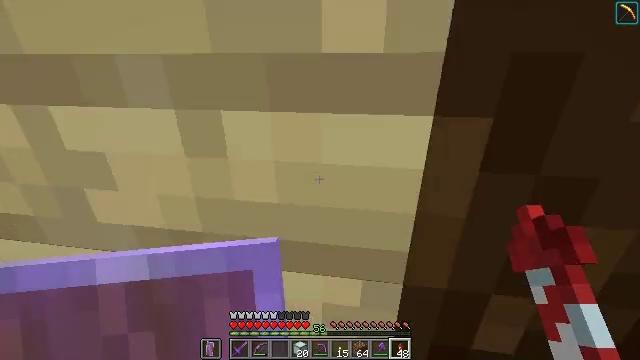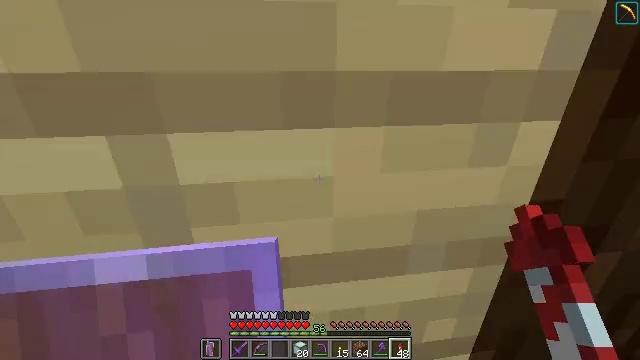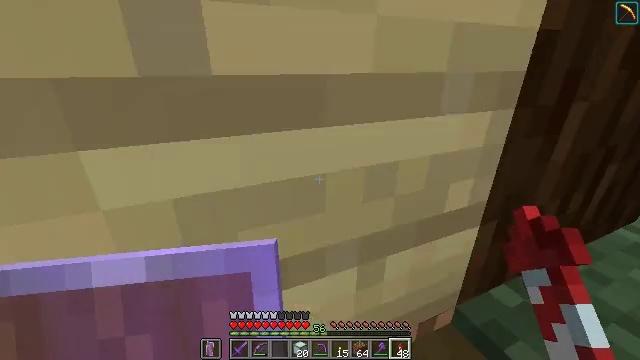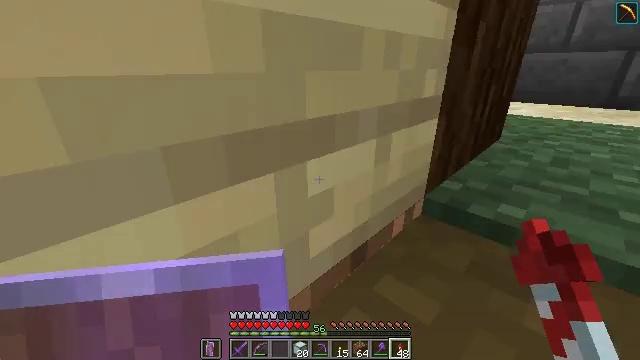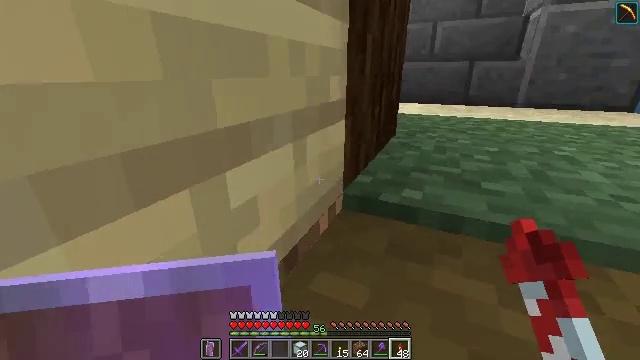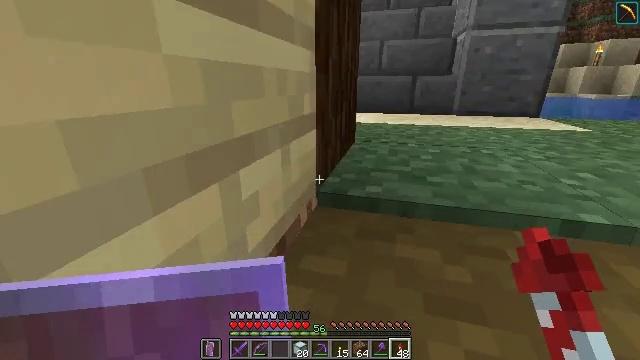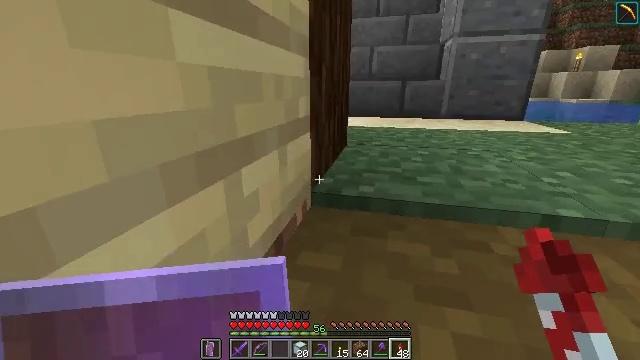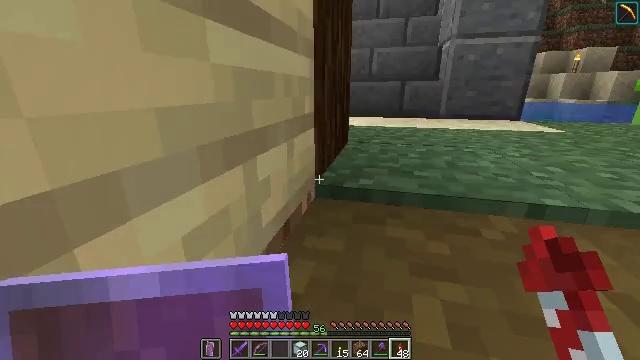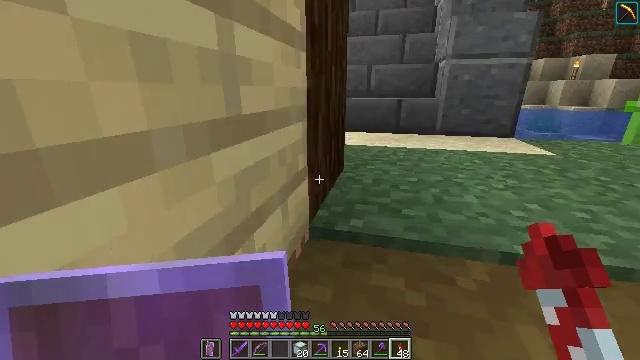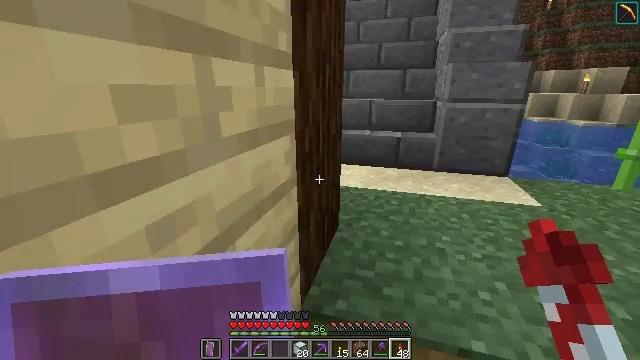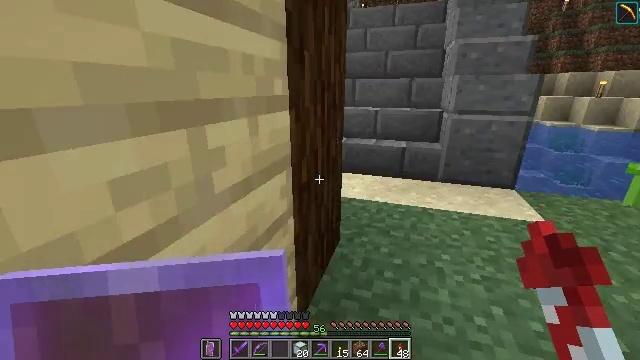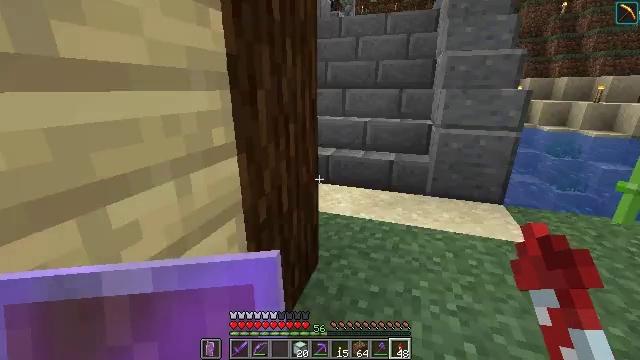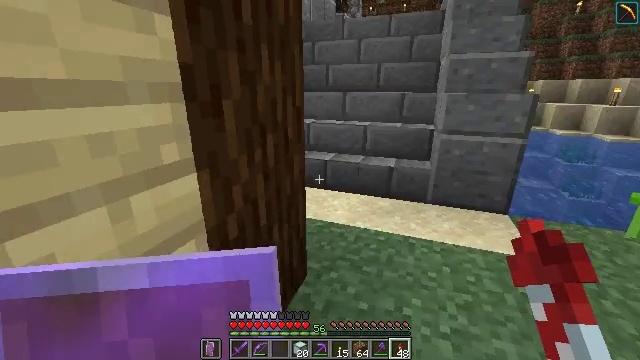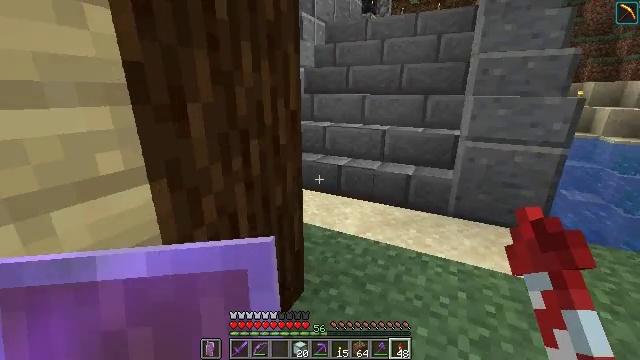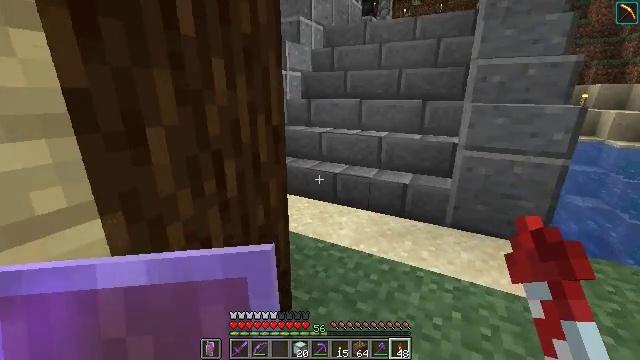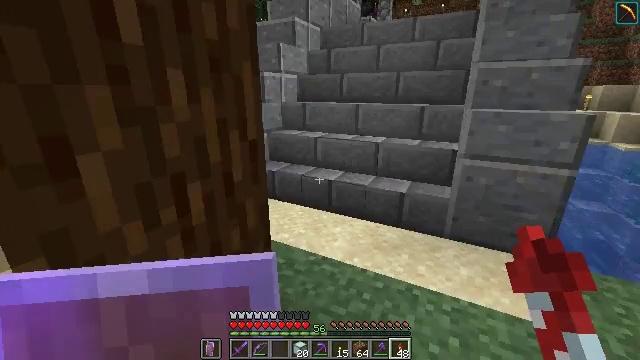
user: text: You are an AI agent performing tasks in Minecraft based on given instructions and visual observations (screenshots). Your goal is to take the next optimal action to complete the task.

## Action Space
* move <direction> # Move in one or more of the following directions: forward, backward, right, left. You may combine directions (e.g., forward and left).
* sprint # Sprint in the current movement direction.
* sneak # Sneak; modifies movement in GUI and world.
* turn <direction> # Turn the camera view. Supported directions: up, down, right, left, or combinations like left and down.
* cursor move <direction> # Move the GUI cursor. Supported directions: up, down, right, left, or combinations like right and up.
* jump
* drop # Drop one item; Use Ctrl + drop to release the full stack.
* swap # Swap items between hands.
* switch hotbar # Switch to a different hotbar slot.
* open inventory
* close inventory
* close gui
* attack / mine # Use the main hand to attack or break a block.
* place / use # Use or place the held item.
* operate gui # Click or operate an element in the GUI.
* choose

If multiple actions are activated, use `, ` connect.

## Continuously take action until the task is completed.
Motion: motion action
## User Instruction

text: Mine cactus from the desert.
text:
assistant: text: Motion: turn right
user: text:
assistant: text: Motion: turn right
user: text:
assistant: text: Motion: turn right
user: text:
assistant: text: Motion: turn right and up
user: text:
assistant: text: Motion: turn right and up
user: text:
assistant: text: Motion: turn right
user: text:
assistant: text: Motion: move right
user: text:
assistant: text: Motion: move right
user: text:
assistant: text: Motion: move forward and move right, turn left
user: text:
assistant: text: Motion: move forward and move right, turn left
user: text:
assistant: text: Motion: move forward and move right
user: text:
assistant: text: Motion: move forward and move right, turn left
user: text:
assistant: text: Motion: move forward and move right, turn left
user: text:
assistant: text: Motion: move forward and move right
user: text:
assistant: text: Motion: move forward
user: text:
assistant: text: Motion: move forward
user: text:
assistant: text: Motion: move forward, turn left
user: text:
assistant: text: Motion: move forward and move right, turn left
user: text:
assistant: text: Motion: move forward and move right, turn left and down
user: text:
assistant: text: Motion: move forward and move right, turn left
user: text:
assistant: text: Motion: move forward, turn left
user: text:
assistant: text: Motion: move forward, turn left
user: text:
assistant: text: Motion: move forward, sprint
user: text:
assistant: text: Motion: move forward, sprint
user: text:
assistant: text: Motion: move forward, sprint
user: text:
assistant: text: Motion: move forward and move right, sprint
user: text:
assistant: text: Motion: move forward and move right, sprint
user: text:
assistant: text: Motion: move forward and move right, sprint
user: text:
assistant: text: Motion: move forward and move right, sprint, turn left
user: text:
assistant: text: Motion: move forward and move right, sprint, turn left